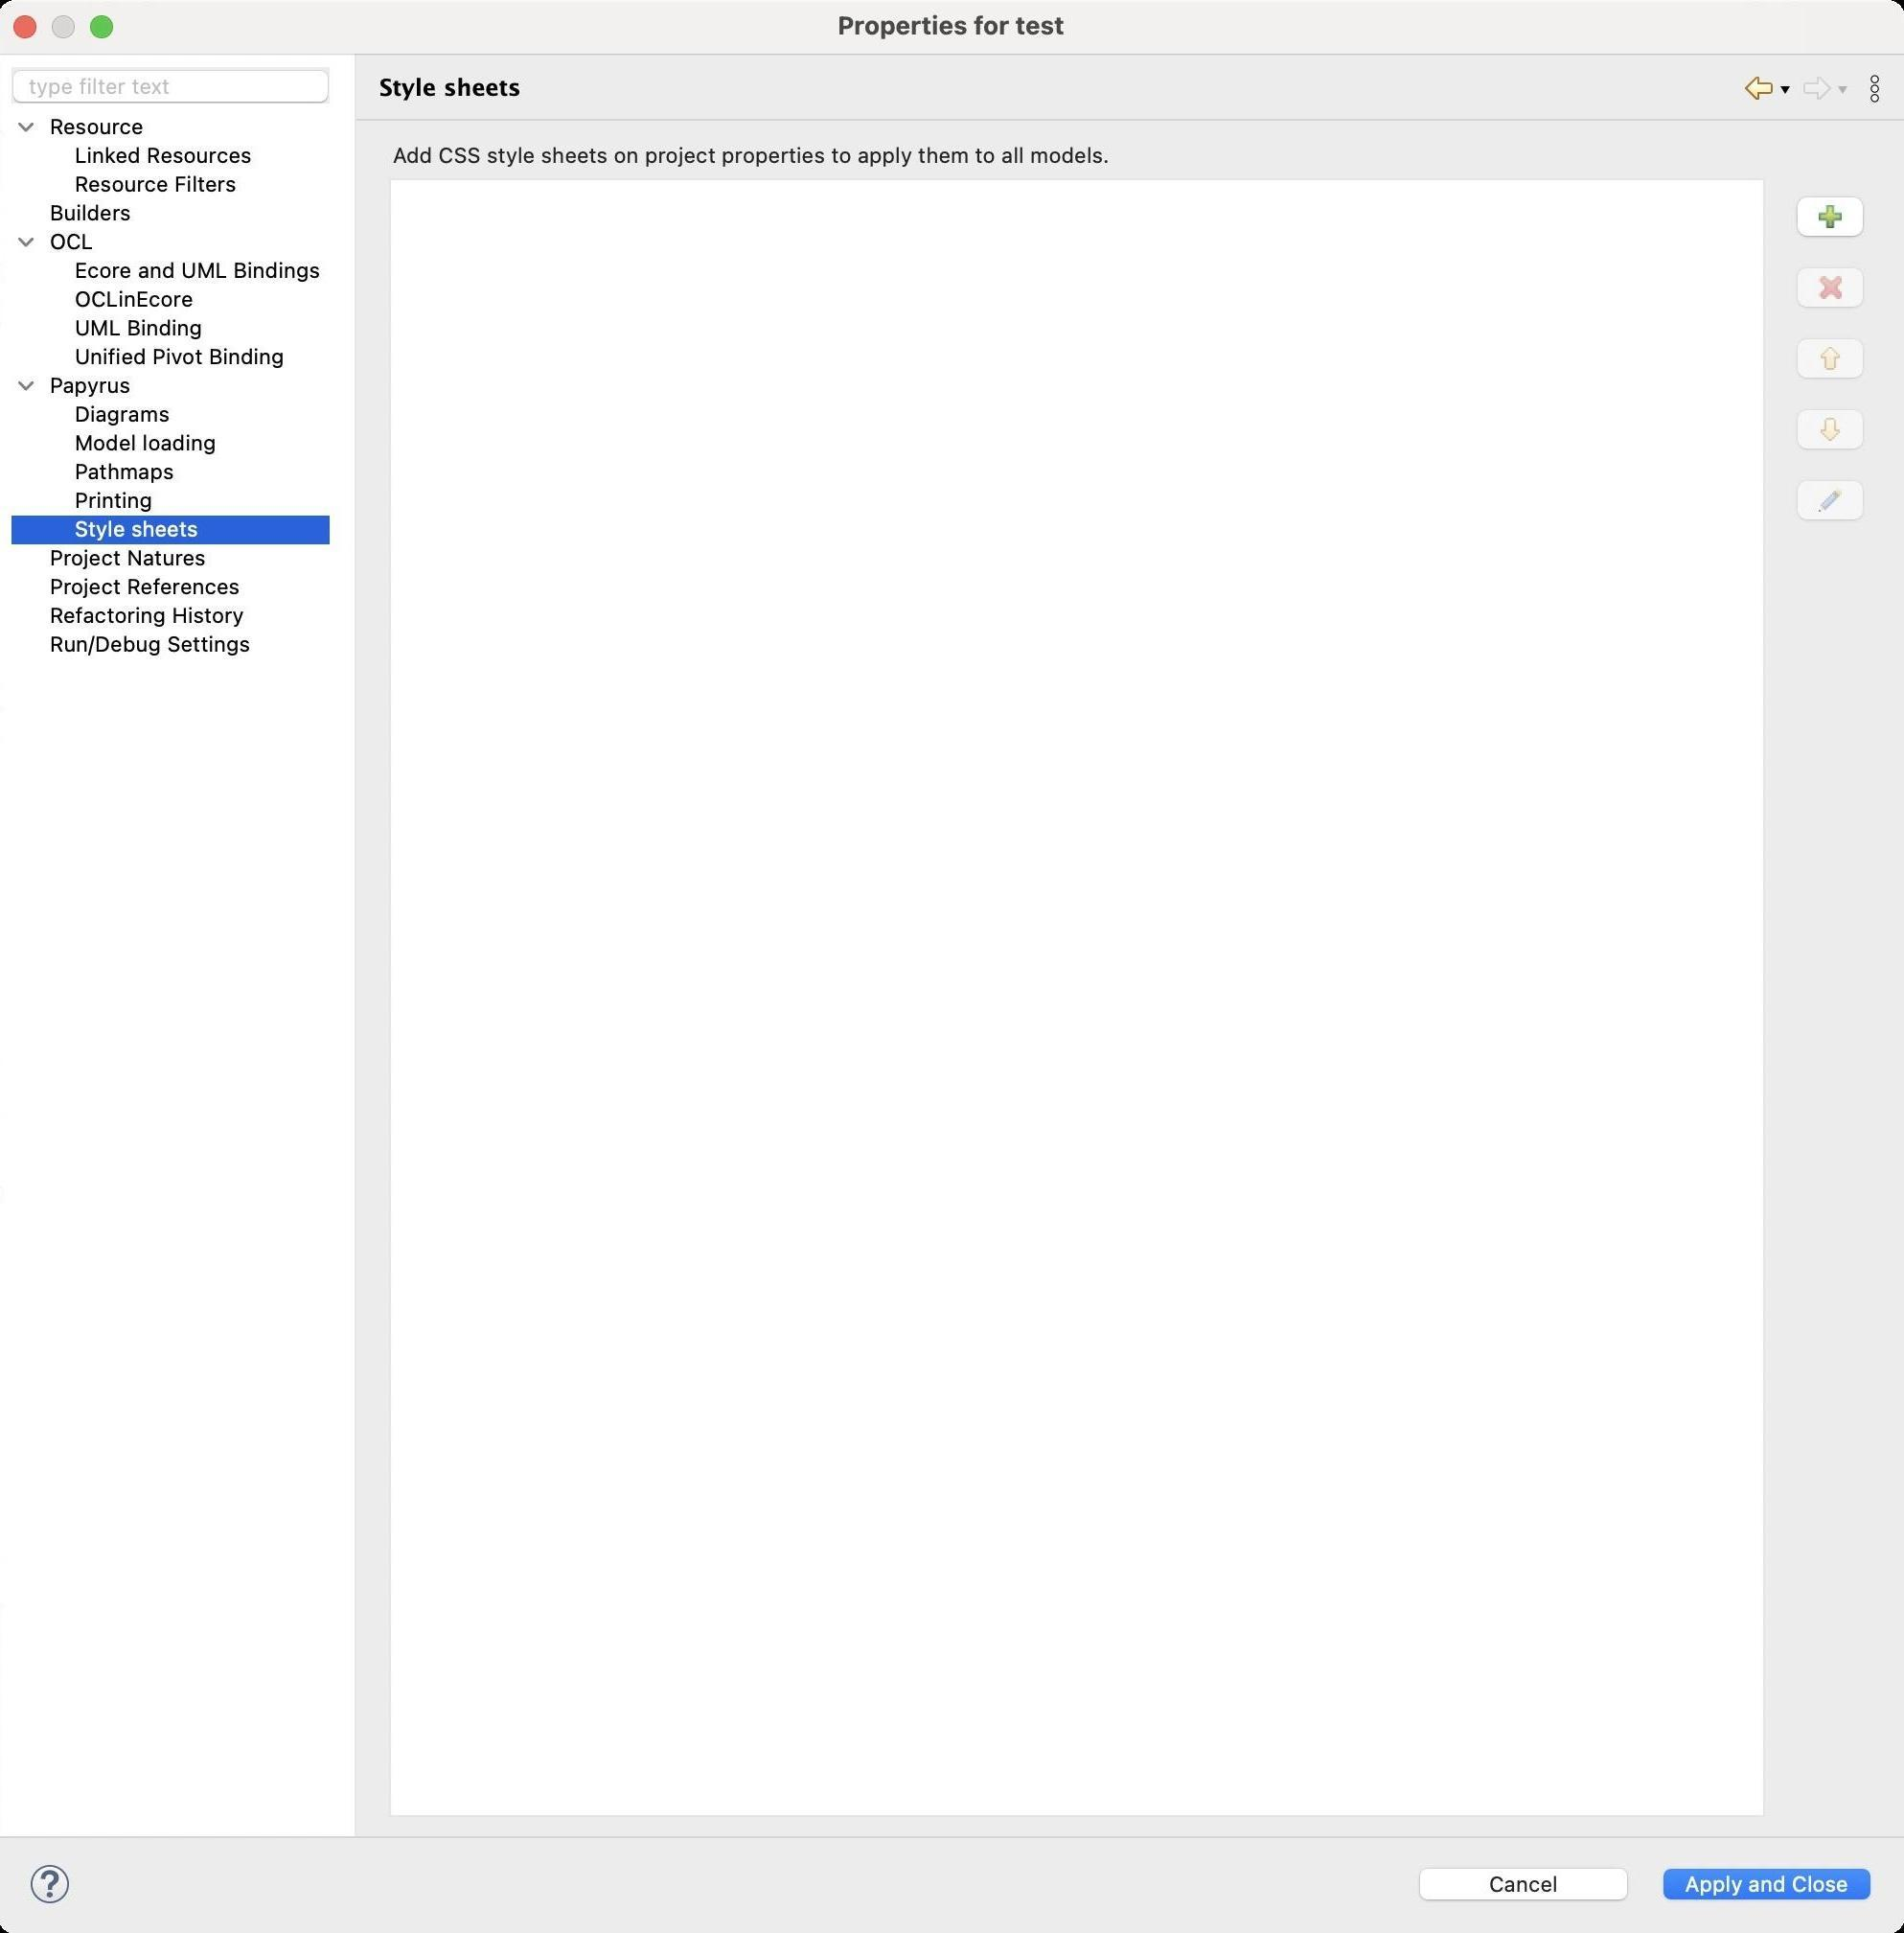
Accessibility tree:
{"name": "Properties_for_test", "role": "AXWindow", "description": null, "role_description": "standard window", "value": null, "position": "370.00;41.00", "size": "995;1009", "children": [{"name": "Apply_and_Close", "role": "AXButton", "description": null, "role_description": "button", "value": null, "position": "863.00;971.00", "size": "120;27", "children": []}, {"name": "Cancel", "role": "AXButton", "description": null, "role_description": "button", "value": null, "position": "736.00;971.00", "size": "120;27", "children": []}, {"name": null, "role": "AXToolbar", "description": null, "role_description": "toolbar", "value": null, "position": "12.00;969.00", "size": "30;30", "children": [{"name": "Help", "role": "AXCheckBox", "description": null, "role_description": "checkbox", "value": 0, "position": "12.00;969.00", "size": "30;30", "children": []}]}, {"name": null, "role": "AXScrollArea", "description": null, "role_description": "scroll area", "value": null, "position": "199.00;69.00", "size": "791;884", "children": [{"name": "", "role": "AXButton", "description": null, "role_description": "button", "value": null, "position": "932.00;246.00", "size": "48;32", "children": []}, {"name": "", "role": "AXButton", "description": null, "role_description": "button", "value": null, "position": "932.00;209.00", "size": "48;32", "children": []}, {"name": "", "role": "AXButton", "description": null, "role_description": "button", "value": null, "position": "932.00;172.00", "size": "48;32", "children": []}, {"name": "", "role": "AXButton", "description": null, "role_description": "button", "value": null, "position": "932.00;135.00", "size": "48;32", "children": []}, {"name": "", "role": "AXButton", "description": null, "role_description": "button", "value": null, "position": "932.00;98.00", "size": "48;32", "children": []}, {"name": null, "role": "AXScrollArea", "description": null, "role_description": "scroll area", "value": null, "position": "204.00;93.00", "size": "718;855", "children": [{"name": null, "role": "AXOutline", "description": null, "role_description": "outline", "value": null, "position": "205.00;94.00", "size": "716;853", "children": [{"name": null, "role": "AXColumn", "description": null, "role_description": "column", "value": null, "position": "205.00;94.00", "size": "20;853", "children": []}]}]}, {"name": null, "role": "AXStaticText", "description": null, "role_description": "text", "value": "Add CSS style sheets on project properties to apply them to all models.", "position": "204.00;74.00", "size": "379;14", "children": []}]}, {"name": null, "role": "AXToolbar", "description": "", "role_description": "toolbar", "value": null, "position": "908.00;35.00", "size": "82;22", "children": [{"name": "Back_to_Printing", "role": "AXMenuButton", "description": null, "role_description": "menu button", "value": null, "position": "908.00;35.00", "size": "22;22", "children": []}, {"name": "Forward", "role": "AXMenuButton", "description": null, "role_description": "menu button", "value": null, "position": "938.00;35.00", "size": "22;22", "children": []}, {"name": "Additional_Dialog_Actions", "role": "AXButton", "description": null, "role_description": "button", "value": null, "position": "968.00;35.00", "size": "22;22", "children": []}]}, {"name": null, "role": "AXStaticText", "description": "", "role_description": "text", "value": "Style sheets", "position": "196.00;35.00", "size": "705;21", "children": []}, {"name": null, "role": "AXSplitter", "description": null, "role_description": "splitter", "value": 180, "position": "180.00;28.00", "size": "5;930", "children": []}, {"name": null, "role": "AXScrollArea", "description": null, "role_description": "scroll area", "value": null, "position": "7.00;59.00", "size": "166;899", "children": [{"name": null, "role": "AXOutline", "description": null, "role_description": "outline", "value": null, "position": "7.00;59.00", "size": "166;899", "children": [{"name": null, "role": "AXRow", "description": null, "role_description": "outline row", "value": null, "position": "7.00;59.00", "size": "166;15", "children": [{"name": null, "role": "AXGroup", "description": null, "role_description": "group", "value": null, "position": "7.00;59.00", "size": "162;15", "children": [{"name": null, "role": "AXDisclosureTriangle", "description": null, "role_description": "disclosure triangle", "value": 1, "position": "9.00;59.00", "size": "12;14", "children": []}, {"name": null, "role": "AXStaticText", "description": null, "role_description": "text", "value": "Resource", "position": "25.00;59.00", "size": "143;14", "children": []}]}]}, {"name": null, "role": "AXRow", "description": null, "role_description": "outline row", "value": null, "position": "7.00;74.00", "size": "166;15", "children": [{"name": null, "role": "AXStaticText", "description": null, "role_description": "text", "value": "Linked Resources", "position": "38.00;74.00", "size": "130;14", "children": []}]}, {"name": null, "role": "AXRow", "description": null, "role_description": "outline row", "value": null, "position": "7.00;89.00", "size": "166;15", "children": [{"name": null, "role": "AXStaticText", "description": null, "role_description": "text", "value": "Resource Filters", "position": "38.00;89.00", "size": "130;14", "children": []}]}, {"name": null, "role": "AXRow", "description": null, "role_description": "outline row", "value": null, "position": "7.00;104.00", "size": "166;15", "children": [{"name": null, "role": "AXStaticText", "description": null, "role_description": "text", "value": "Builders", "position": "25.00;104.00", "size": "143;14", "children": []}]}, {"name": null, "role": "AXRow", "description": null, "role_description": "outline row", "value": null, "position": "7.00;119.00", "size": "166;15", "children": [{"name": null, "role": "AXGroup", "description": null, "role_description": "group", "value": null, "position": "7.00;119.00", "size": "162;15", "children": [{"name": null, "role": "AXDisclosureTriangle", "description": null, "role_description": "disclosure triangle", "value": 1, "position": "9.00;119.00", "size": "12;14", "children": []}, {"name": null, "role": "AXStaticText", "description": null, "role_description": "text", "value": "OCL", "position": "25.00;119.00", "size": "143;14", "children": []}]}]}, {"name": null, "role": "AXRow", "description": null, "role_description": "outline row", "value": null, "position": "7.00;134.00", "size": "166;15", "children": [{"name": null, "role": "AXStaticText", "description": null, "role_description": "text", "value": "Ecore and UML Bindings", "position": "38.00;134.00", "size": "130;14", "children": []}]}, {"name": null, "role": "AXRow", "description": null, "role_description": "outline row", "value": null, "position": "7.00;149.00", "size": "166;15", "children": [{"name": null, "role": "AXStaticText", "description": null, "role_description": "text", "value": "OCLinEcore", "position": "38.00;149.00", "size": "130;14", "children": []}]}, {"name": null, "role": "AXRow", "description": null, "role_description": "outline row", "value": null, "position": "7.00;164.00", "size": "166;15", "children": [{"name": null, "role": "AXStaticText", "description": null, "role_description": "text", "value": "UML Binding", "position": "38.00;164.00", "size": "130;14", "children": []}]}, {"name": null, "role": "AXRow", "description": null, "role_description": "outline row", "value": null, "position": "7.00;179.00", "size": "166;15", "children": [{"name": null, "role": "AXStaticText", "description": null, "role_description": "text", "value": "Unified Pivot Binding", "position": "38.00;179.00", "size": "130;14", "children": []}]}, {"name": null, "role": "AXRow", "description": null, "role_description": "outline row", "value": null, "position": "7.00;194.00", "size": "166;15", "children": [{"name": null, "role": "AXGroup", "description": null, "role_description": "group", "value": null, "position": "7.00;194.00", "size": "162;15", "children": [{"name": null, "role": "AXDisclosureTriangle", "description": null, "role_description": "disclosure triangle", "value": 1, "position": "9.00;194.00", "size": "12;14", "children": []}, {"name": null, "role": "AXStaticText", "description": null, "role_description": "text", "value": "Papyrus", "position": "25.00;194.00", "size": "143;14", "children": []}]}]}, {"name": null, "role": "AXRow", "description": null, "role_description": "outline row", "value": null, "position": "7.00;209.00", "size": "166;15", "children": [{"name": null, "role": "AXStaticText", "description": null, "role_description": "text", "value": "Diagrams", "position": "38.00;209.00", "size": "130;14", "children": []}]}, {"name": null, "role": "AXRow", "description": null, "role_description": "outline row", "value": null, "position": "7.00;224.00", "size": "166;15", "children": [{"name": null, "role": "AXStaticText", "description": null, "role_description": "text", "value": "Model loading", "position": "38.00;224.00", "size": "130;14", "children": []}]}, {"name": null, "role": "AXRow", "description": null, "role_description": "outline row", "value": null, "position": "7.00;239.00", "size": "166;15", "children": [{"name": null, "role": "AXStaticText", "description": null, "role_description": "text", "value": "Pathmaps", "position": "38.00;239.00", "size": "130;14", "children": []}]}, {"name": null, "role": "AXRow", "description": null, "role_description": "outline row", "value": null, "position": "7.00;254.00", "size": "166;15", "children": [{"name": null, "role": "AXStaticText", "description": null, "role_description": "text", "value": "Printing", "position": "38.00;254.00", "size": "130;14", "children": []}]}, {"name": null, "role": "AXRow", "description": null, "role_description": "outline row", "value": null, "position": "7.00;269.00", "size": "166;15", "children": [{"name": null, "role": "AXStaticText", "description": null, "role_description": "text", "value": "Style sheets", "position": "38.00;269.00", "size": "130;14", "children": []}]}, {"name": null, "role": "AXRow", "description": null, "role_description": "outline row", "value": null, "position": "7.00;284.00", "size": "166;15", "children": [{"name": null, "role": "AXStaticText", "description": null, "role_description": "text", "value": "Project Natures", "position": "25.00;284.00", "size": "143;14", "children": []}]}, {"name": null, "role": "AXRow", "description": null, "role_description": "outline row", "value": null, "position": "7.00;299.00", "size": "166;15", "children": [{"name": null, "role": "AXStaticText", "description": null, "role_description": "text", "value": "Project References", "position": "25.00;299.00", "size": "143;14", "children": []}]}, {"name": null, "role": "AXRow", "description": null, "role_description": "outline row", "value": null, "position": "7.00;314.00", "size": "166;15", "children": [{"name": null, "role": "AXStaticText", "description": null, "role_description": "text", "value": "Refactoring History", "position": "25.00;314.00", "size": "143;14", "children": []}]}, {"name": null, "role": "AXRow", "description": null, "role_description": "outline row", "value": null, "position": "7.00;329.00", "size": "166;15", "children": [{"name": null, "role": "AXStaticText", "description": null, "role_description": "text", "value": "Run/Debug Settings", "position": "25.00;329.00", "size": "143;14", "children": []}]}, {"name": null, "role": "AXColumn", "description": null, "role_description": "column", "value": null, "position": "7.00;59.00", "size": "162;899", "children": []}]}]}, {"name": "type_filter_text", "role": "AXTextField", "description": null, "role_description": "search text field", "value": "", "position": "7.00;35.00", "size": "166;19", "children": []}, {"name": null, "role": "AXButton", "description": null, "role_description": "close button", "value": null, "position": "7.00;6.00", "size": "14;16", "children": []}, {"name": null, "role": "AXButton", "description": null, "role_description": "zoom button", "value": null, "position": "47.00;6.00", "size": "14;16", "children": [{"name": null, "role": "AXGroup", "description": null, "role_description": "group", "value": null, "position": "47.00;6.00", "size": "14;16", "children": [{"name": null, "role": "AXGroup", "description": null, "role_description": "group", "value": null, "position": "47.00;6.00", "size": "14;16", "children": []}]}]}, {"name": null, "role": "AXButton", "description": null, "role_description": "minimize button", "value": null, "position": "27.00;6.00", "size": "14;16", "children": []}, {"name": null, "role": "AXStaticText", "description": null, "role_description": "text", "value": "Properties for test", "position": "436.00;5.00", "size": "123;16", "children": []}]}